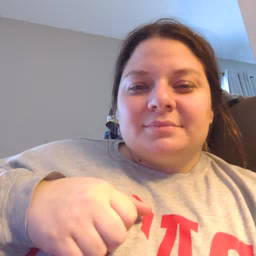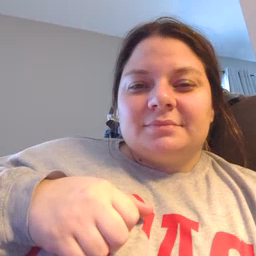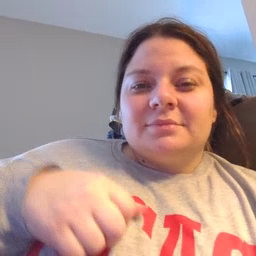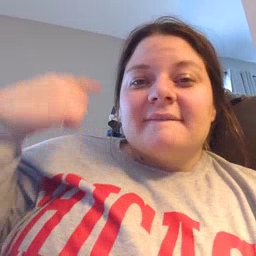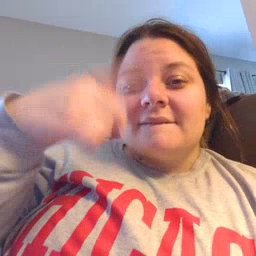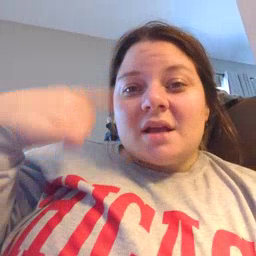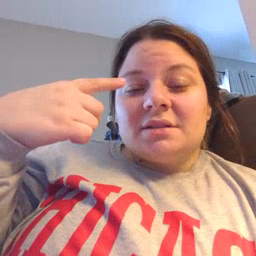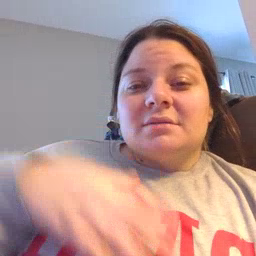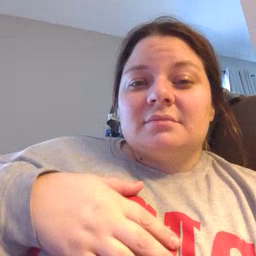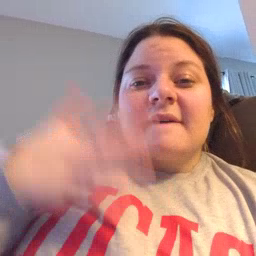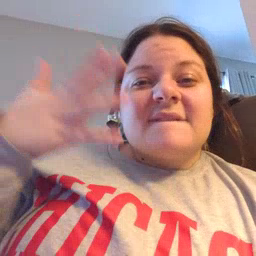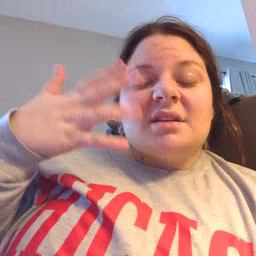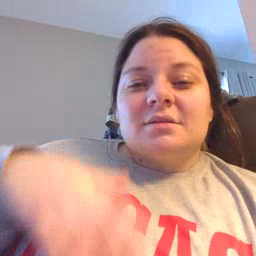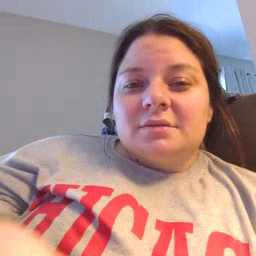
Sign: face